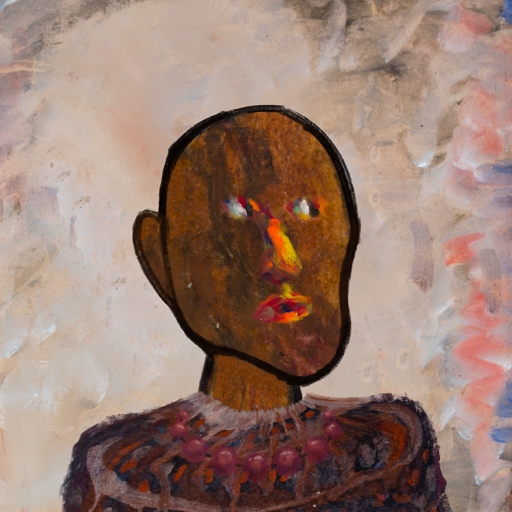
Background: Roy_Bahadur, Head And Neck Side: Mosgoul, Face Side: An_Impression, Bust: Hypocrite, Hair Side: Blank, Head Accessory: Blank, Second Necklace: Blank, Necklace: Irani_2, Baby: Blank